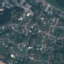
Land use / land cover class: Residential